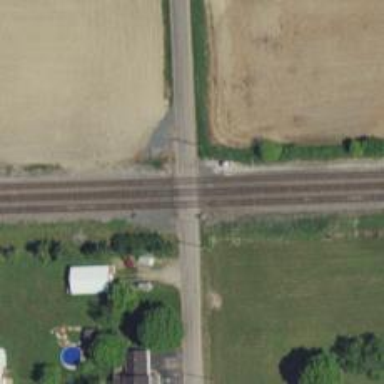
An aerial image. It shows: Level crossing along the railway.